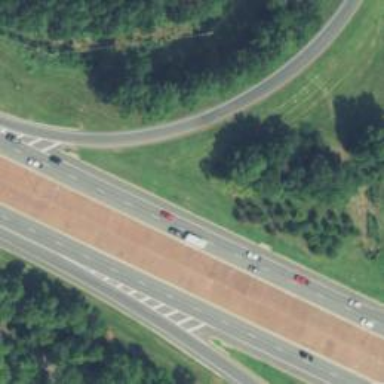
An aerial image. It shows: Trunk link highway with asphalt surface.